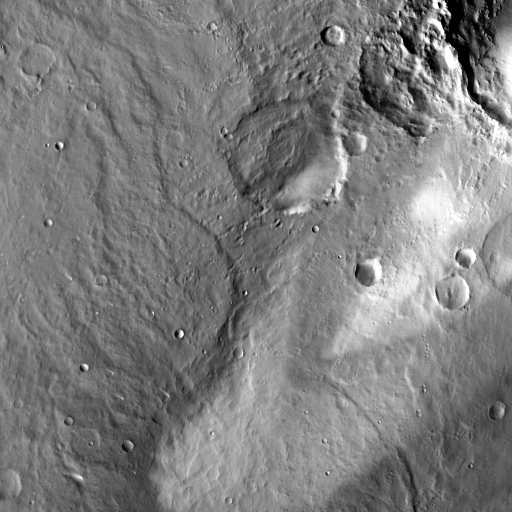
Crater classes present: Background, Other, Buried, Secondary